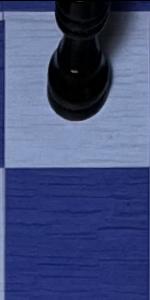
Label: Empty